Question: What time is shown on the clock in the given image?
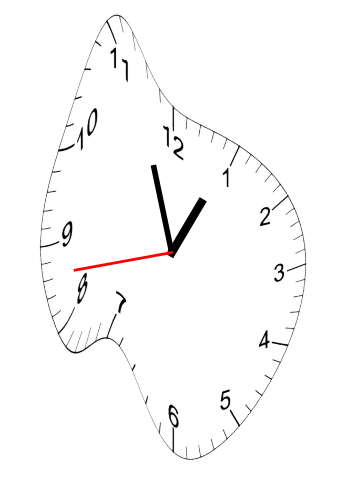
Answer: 12:56:43